Question: I want to have the first item on my listView selected when the app runs and the menu is opened for the first time (without the need of clicking). Can anyone help me?
I would also like to be able to draw a small vertical line on the right border of the selected item to highlight it, but I couldn't find another way to highlight an item other than changing the background...

The xml regarding the listView:
'''
<ListView
android:id="@+id/slider_list"
android:layout_width="240dp"
android:layout_height="186dp"
android:layout_gravity="start"
android:background="#368ee0"
android:textColor="#ffffff"
android:choiceMode="singleChoice"
android:listSelector="#44444444"
android:divider="#b0e0e6"
android:dividerHeight="1dp" />
'''
Edit 1:
In my MainActivity I am trying to follow one of the suggestions and set the background color of the item before displaying the contents. The relevant lines are:
'''
private ListView mDrawerList;
mDrawerList = (ListView) findViewById(R.id.slider_list);
rowItems = new ArrayList<RowItem>();//which for instance i use as String url = rowItems.get(position).getPageUrl();
mDrawerList.setAdapter(adapter);
mDrawerList.setOnItemClickListener(new SlideitemListener());
'''
And after I am trying something like this:
'''
((RowItem)mDrawerList.getItemAtPosition(0)).setBackgroundColor(Color.rgb(68, 68, 68));
'''
But rowItems do not have a setBackgroundColor method. I should get the item from the listView (mDrawerList), but is filled with RowItems.
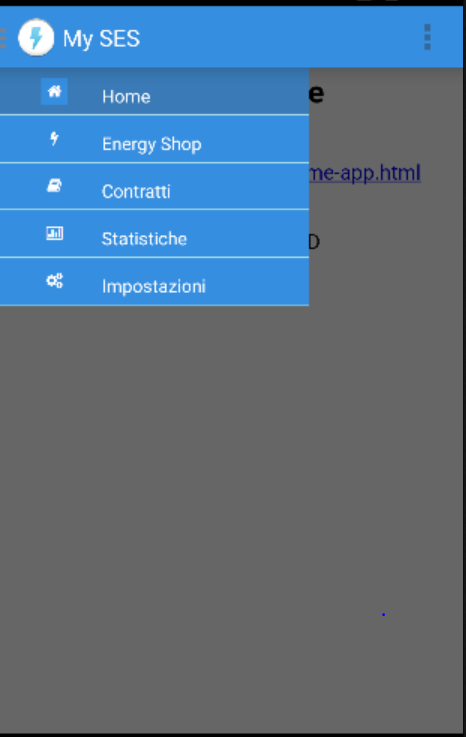
Answer: '''
if (position == selectedListItem)
{
//TODO: set the proper selection color here:
renderer.setBackgroundResource(android.R.color.darker_gray);
}
try this you can just update zeroth position element to always set a different color
'''